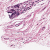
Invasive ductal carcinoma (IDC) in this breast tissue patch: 0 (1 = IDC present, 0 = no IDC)